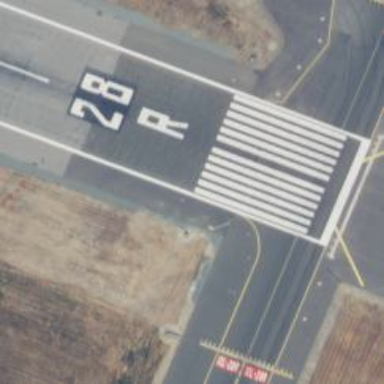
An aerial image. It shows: Asphalt runway at the airport.